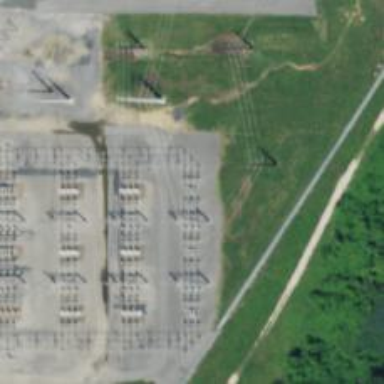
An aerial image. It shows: Switch for power supply.